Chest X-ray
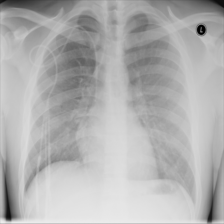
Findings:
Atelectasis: negative
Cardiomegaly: negative
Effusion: negative
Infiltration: positive
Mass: negative
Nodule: negative
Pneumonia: negative
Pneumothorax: negative
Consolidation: negative
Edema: negative
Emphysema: negative
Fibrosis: negative
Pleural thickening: negative
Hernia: negative